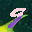
Label: 9